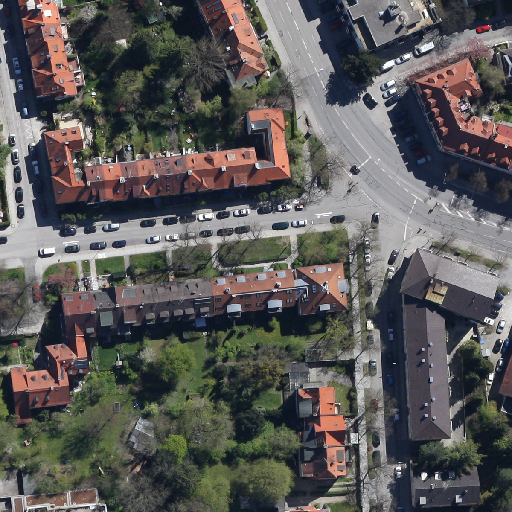
Referring expression: bikeway along with tree